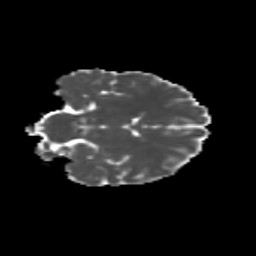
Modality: MD
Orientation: coronal
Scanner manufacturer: siemens
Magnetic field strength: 3 T
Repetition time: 9.2 s
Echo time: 0.084 s